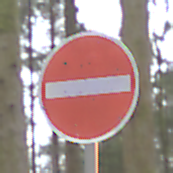
Verkehrszeichen: VerbotDerEinfahrt
Umgebung: Outdoor, Nature
Tageszeit: Midday
Wetter: Overcast
Licht: Natural
Jahreszeit: NotSpecified
Kontrast: LowContrast